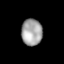
Tissue: lung
Cell type: Endothelial cells
Senescence score: 0.1665
Nuclear area (px): 547
Mean DAPI intensity: 162.941